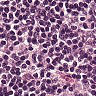
Metastatic tissue present: no